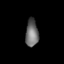
Tissue: lung
Cell type: Epithelial cells
Senescence score: 0.232
Nuclear area (px): 342
Mean DAPI intensity: 108.31